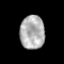
Tissue: prostate
Cell type: Myeloid cells
Senescence score: 0.1312
Nuclear area (px): 812
Mean DAPI intensity: 175.321